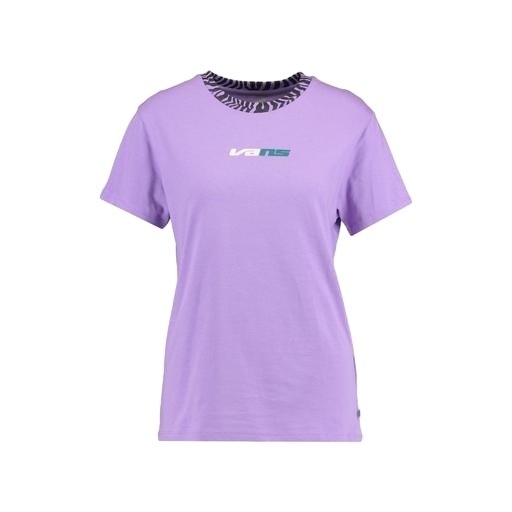
purple graphic tee, women's tee, purple boyfriend ringer tee, white background